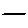
Label: line